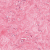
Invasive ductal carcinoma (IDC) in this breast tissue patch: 0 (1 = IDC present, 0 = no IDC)